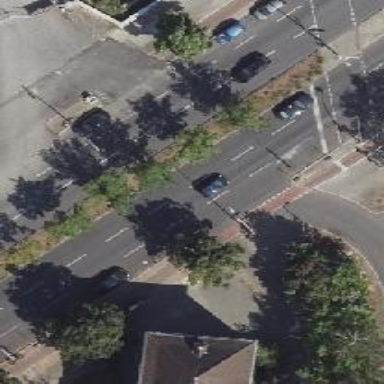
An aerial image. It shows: Secondary road with asphalt surface and cycle track on the right side.